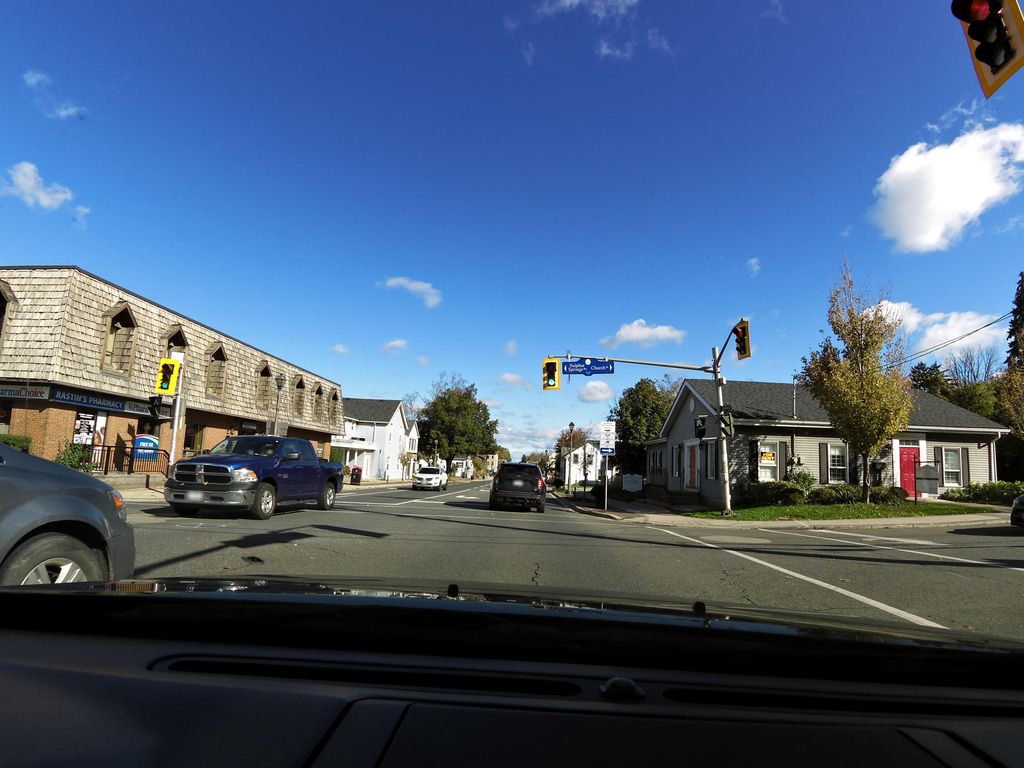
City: hamilton